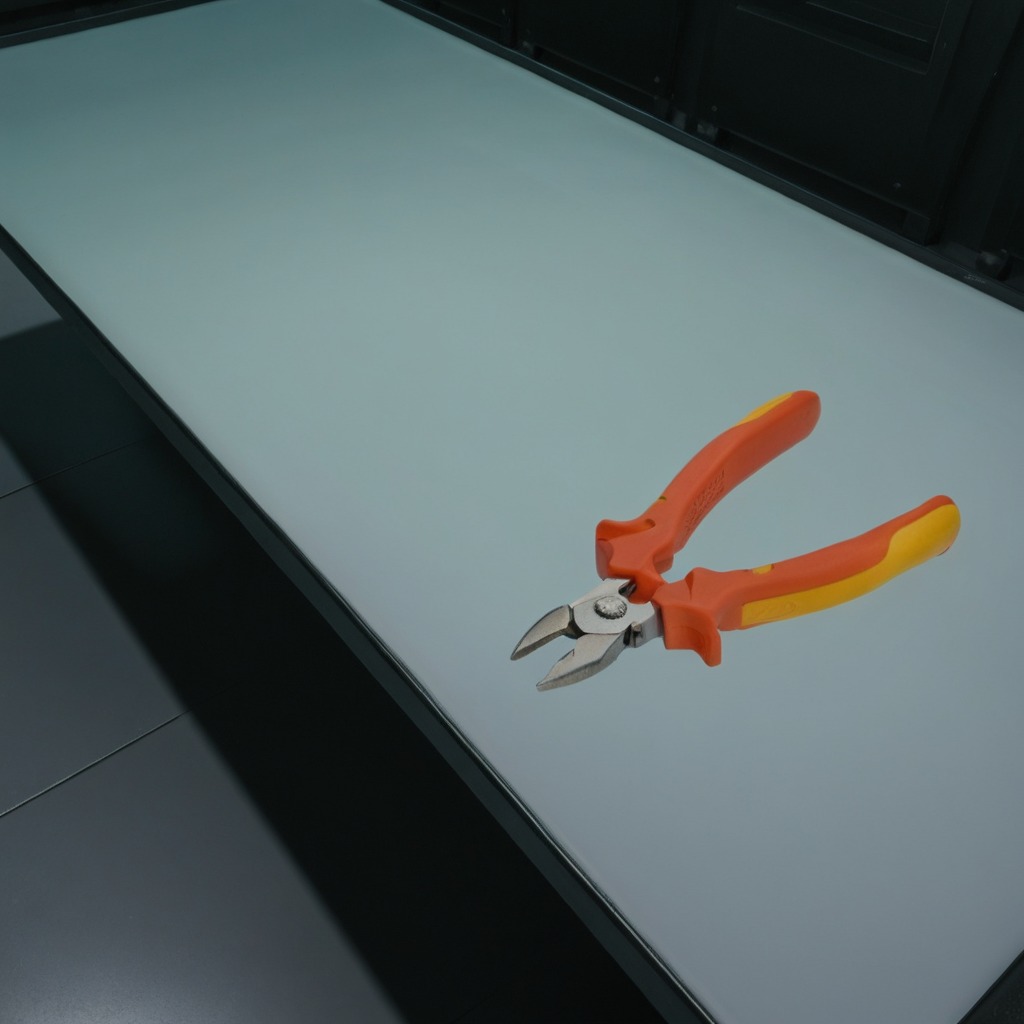
A plier lies on a clean empty table in a railway signal maintenance room.